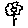
Label: flower